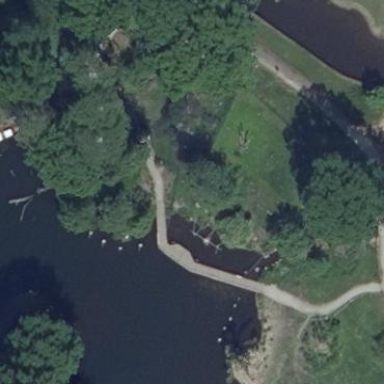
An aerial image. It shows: Lovely park for leisure and relaxation.